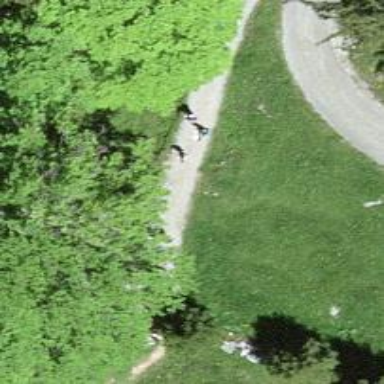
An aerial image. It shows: Path on the ground.